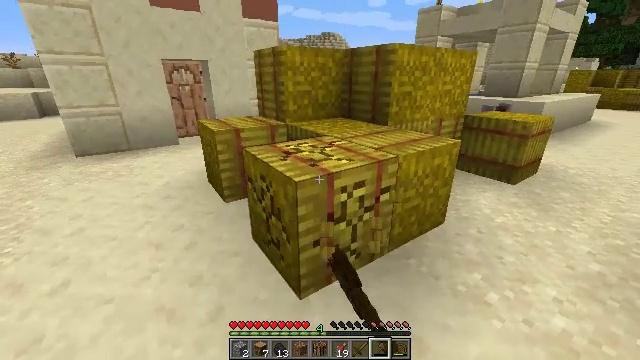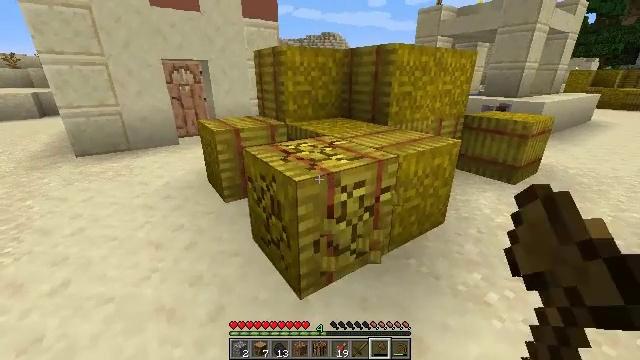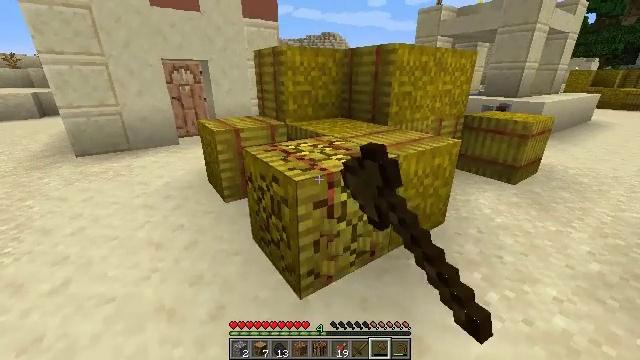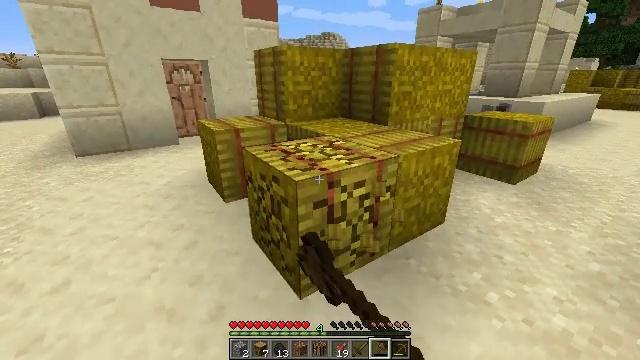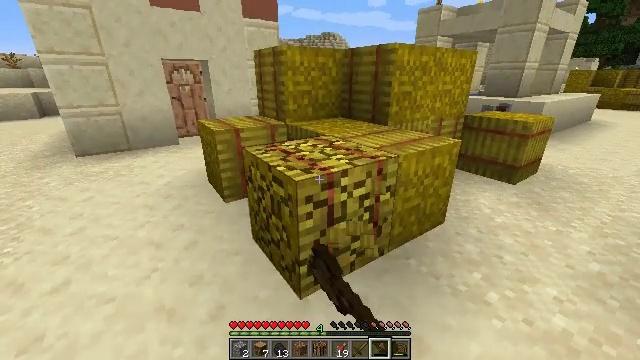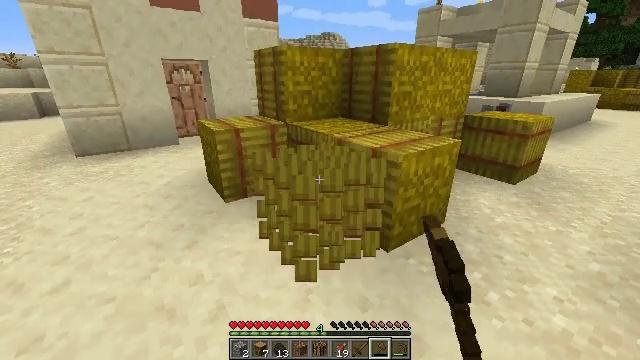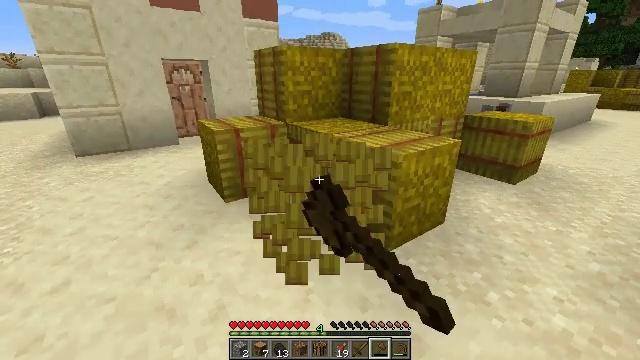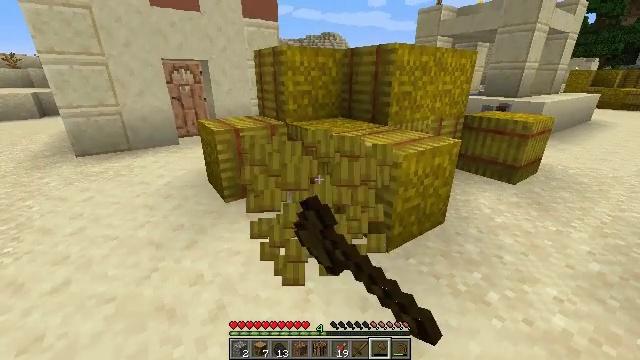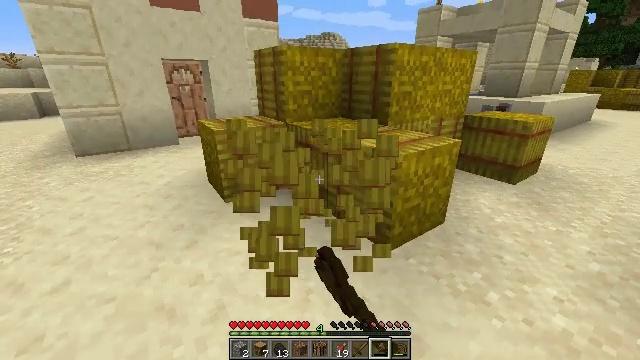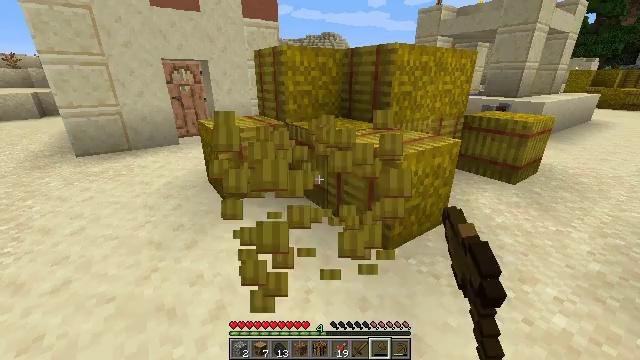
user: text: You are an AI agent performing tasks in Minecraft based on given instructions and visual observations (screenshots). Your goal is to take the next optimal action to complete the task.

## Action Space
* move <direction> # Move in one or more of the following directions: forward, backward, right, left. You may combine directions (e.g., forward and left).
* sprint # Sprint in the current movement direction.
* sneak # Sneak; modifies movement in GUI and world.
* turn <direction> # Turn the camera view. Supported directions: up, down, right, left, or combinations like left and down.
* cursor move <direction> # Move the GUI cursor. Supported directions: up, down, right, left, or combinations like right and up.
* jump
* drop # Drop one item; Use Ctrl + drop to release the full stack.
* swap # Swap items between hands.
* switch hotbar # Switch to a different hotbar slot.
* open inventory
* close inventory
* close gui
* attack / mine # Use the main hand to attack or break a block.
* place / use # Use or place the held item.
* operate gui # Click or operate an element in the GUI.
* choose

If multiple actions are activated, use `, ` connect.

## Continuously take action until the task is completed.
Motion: motion action
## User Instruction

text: Harvest hay blocks from the village.
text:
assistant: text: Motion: attack / mine
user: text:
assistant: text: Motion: attack / mine
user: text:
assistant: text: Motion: attack / mine
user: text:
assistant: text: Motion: attack / mine
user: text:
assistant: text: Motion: attack / mine
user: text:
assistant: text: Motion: attack / mine
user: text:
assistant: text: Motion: attack / mine
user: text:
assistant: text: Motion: attack / mine
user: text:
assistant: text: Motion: attack / mine
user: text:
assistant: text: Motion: attack / mine